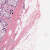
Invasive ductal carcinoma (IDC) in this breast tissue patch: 0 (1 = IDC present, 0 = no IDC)